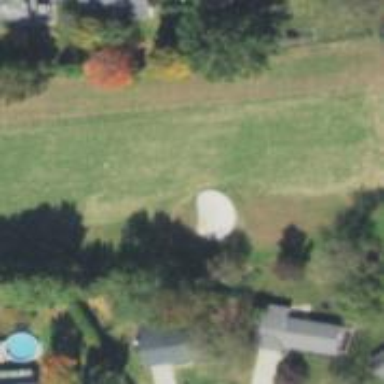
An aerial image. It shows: Golf hole.